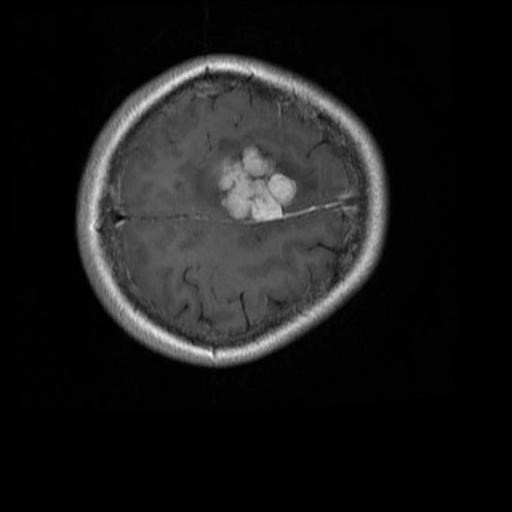
Label: brain_menin